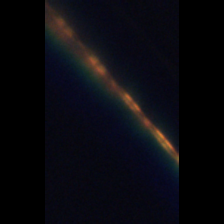
Taxon: Psuedo-nitzschia
Group: Diatoms